Question: Here is my Spring AOP configuration.
'''
<bean id="myObject" class="com.madzone.learn.spring.aop.OriginalClass"></bean>
<bean id="aspect" class="com.madzone.learn.spring.aop.AspectClass"></bean>
<aop:config>
<aop:aspect ref="aspect">
<aop:declare-parents
types-matching="com.madzone.learn.spring.aop.OriginalClass+"
implement-interface="com.madzone.learn.spring.aop.IntroducedInterface"
default-impl="com.madzone.learn.spring.aop.IntroducedInterfaceImpl" />
</aop:aspect>
'''
##
'''
ApplicationContext context = new ClassPathXmlApplicationContext("myApp.xml");
Object myObject = context.getBean("myObject");
if (myObject instanceof OriginalClass) {
System.out.println("This is OriginalClass");
}
if(myObject instanceof IntroducedInterface) {
System.out.println("This is IntroducedInterface");
}
'''
With this introduction I was able to call the methods in the . But, I was not able to access the OriginalClass' methods. In the code snippet above, I never got the 'This is OriginalClass' printed out.
From the definition of 'Introduction' I understood that the proxy that implements the new interface will extend from OriginalClass and make its' methods accessible too.
Am I missing something here? Can someone explain the reasons, if any?
PS:
The following is a picture from Spring in Action (3rd Edition) that depicts this.

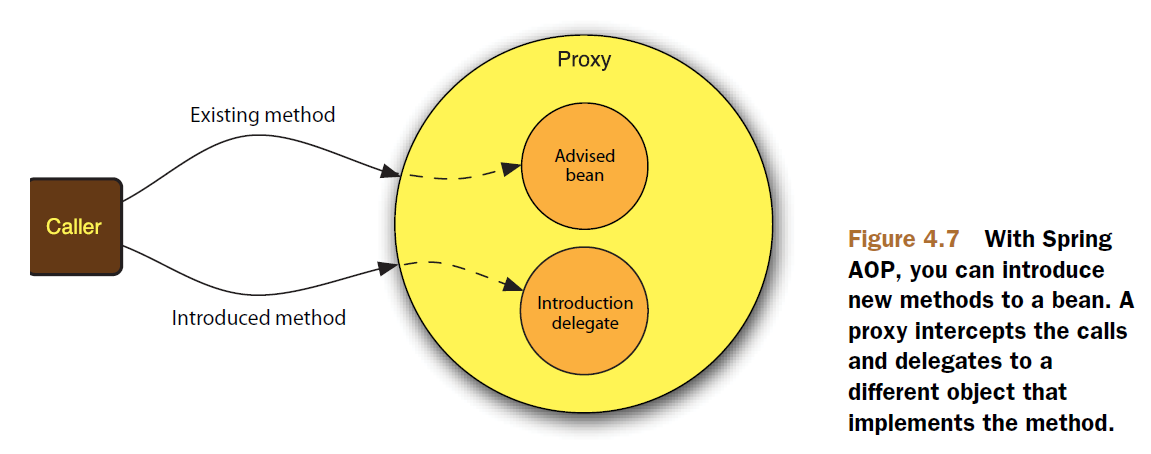
Answer: > From the definition of 'Introduction' I understood that the proxy that
implements the new interface will extend from OriginalClass and make
its' methods accessible too.
I'm not sure where you got that impression from. All of Spring AOP is built, by default, on <URL> in favor of programming to interfaces to reduce coupling.